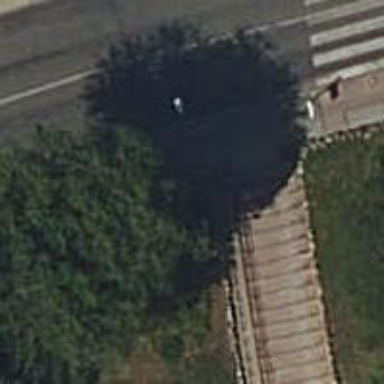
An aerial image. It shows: Bus stop with sheltered platform for public transport.